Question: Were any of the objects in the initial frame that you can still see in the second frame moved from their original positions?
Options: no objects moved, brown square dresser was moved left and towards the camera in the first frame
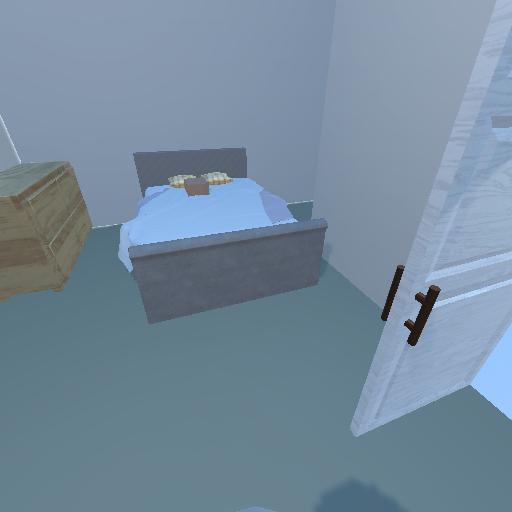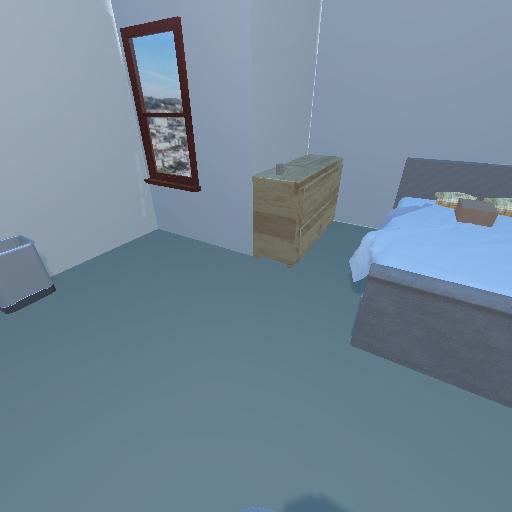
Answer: no objects moved